Question: When I turn of light. I can see my object but with out the 3D light.
I set my object position to this 0, 0, 10.
Here is my code to set up my Light
'''
D3DLIGHT9 light;
ZeroMemory( &light, sizeof(D3DLIGHT9) );
light.Type = D3DLIGHT_DIRECTIONAL;
light.Diffuse.r = 1.0f;
light.Diffuse.g = 1.0f;
light.Diffuse.b = 1.0f;
light.Diffuse.a = 1.0f;
light.Range = 1000.0f;
// Create a direction for our light - it must be normalized
D3DXVECTOR3 vecDir;
vecDir = D3DXVECTOR3(0.0f,10.0f,10);
D3DXVec3Normalize( (D3DXVECTOR3*)&light.Direction, &vecDir );
// Tell the device about the light and turn it on
d3ddev->SetLight( 0, &light );
d3ddev->LightEnable( 0, TRUE );
'''

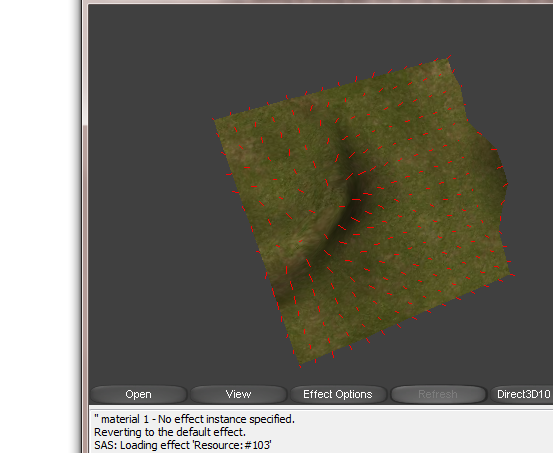
Answer: We can't possibly tell you exactly what the problem is without a more complete source listing. Having said that, I have an idea.
Check the normals on your object. If your normals are incorrect, turning on lighting might cause the object to render as black, which may make it disappear if your background is black.